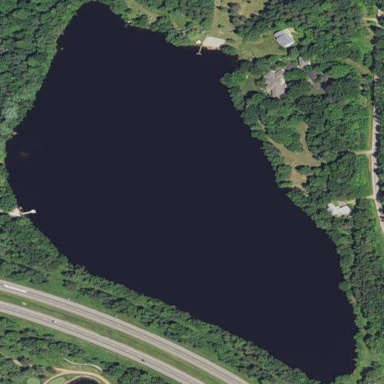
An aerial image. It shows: Beautiful lake surrounded by nature.